Question: I have a table of genes and diseases to which they are related.I want to construct a phylogenetic tree and group the genes to their diseases.Below is a sample dataset,where gene1 column belongs to disease1 and gene2 belongs to disease2.Primarily gene1 and gene2 are related to each other,and are mapped to diseases they belong to.
'''
gene1 gene2 disease1 disease2
AGTR1 ACHE cancer tumor
AGTR1 ACHE parkinson's asthma
ALOX5 ADRB1 myocardial infarct heart failure
AR ADORA1 breast cancer anxiety disorder
'''
I want to have a circular phylogenetic tree for my purposes,given in the link below:
<URL>
Any suggestions to do this in R or any softwares?
Thanks

Code I am running ,now:
'''
d=read.csv("genes_disease.txt",sep=" ",header=TRUE)
phyl_gad <-as.phylo(hclust(dist(d)))
plot(phyl_gad,type="fan",edge.col=c("red","green","blue","orange","yellow","pink","magenta","white"),show.tip.label=FALSE)
'''
If I do show.tip.label=TRUE,there are too many labels that get plotted and makes the tips cluttered up.
My modified dataset is only two columns now,one for gene,one for disease.
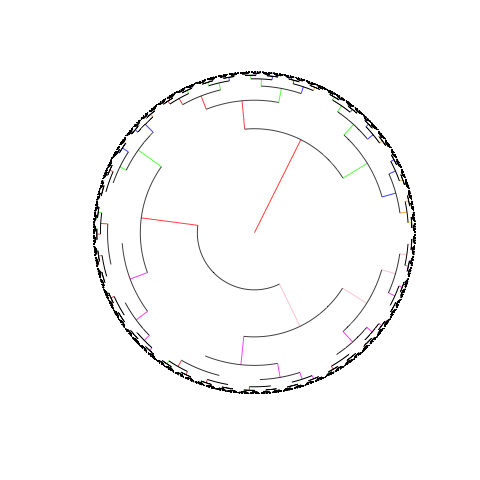
Answer: Ah, I've done this before. As Bryan said, you want to use the 'ape' package. Let's say that you have an 'hclust' object. For example,
'''
library(ape)
fit<-hclust(d,method='ward')
plot(as.phylo(fit),type='fan',label.offset=0.1,no.margin=TRUE)
'''
If you want to modify the colors of the ends of the trees, you can use 'cutree' and the 'tip.color' parameter. This will create a repeating set of colors for the different clusters (e.g., 'color=c('red','blue')' will have alternating blue and red text for the end of the branches.
'''
nclus=...#insert number of clusters you want to cut to
color=...#insert a vector of colors here
fit<-hclust(d,method='ward')
color_list=rep(color,nclus/length(color))
clus=cutree(fit,nclus)
plot(as.phylo(fit),type='fan',tip.color=color_list[clus],label.offset=0.1,no.margin=TRUE)
'''
I'm not sure what type of clustering method you want to use (I was using Ward's method), but that's how you do it.